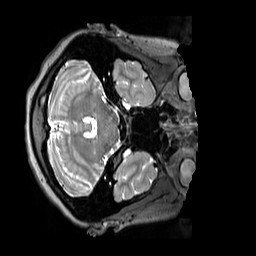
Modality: T2w
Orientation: axial
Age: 11
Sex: female
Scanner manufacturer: siemens
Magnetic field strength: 3 T
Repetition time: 3.2 s
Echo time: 0.408 s